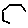
Label: hexagon